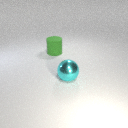
large cyan metal sphere in front of large green rubber cylinder